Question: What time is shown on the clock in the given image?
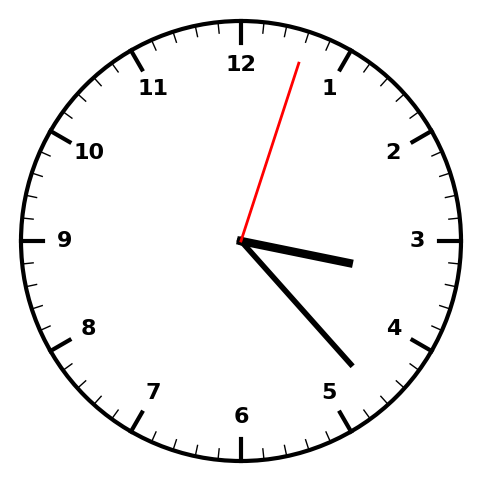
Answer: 03:23:03